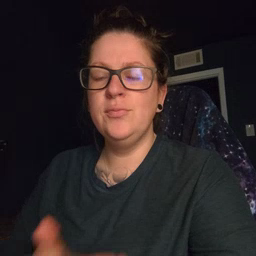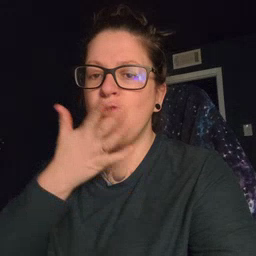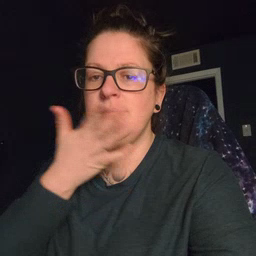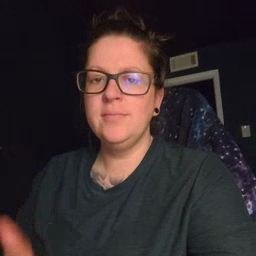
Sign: grass